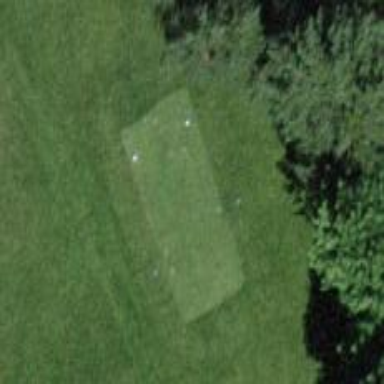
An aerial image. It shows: Golf tee on grass surface.